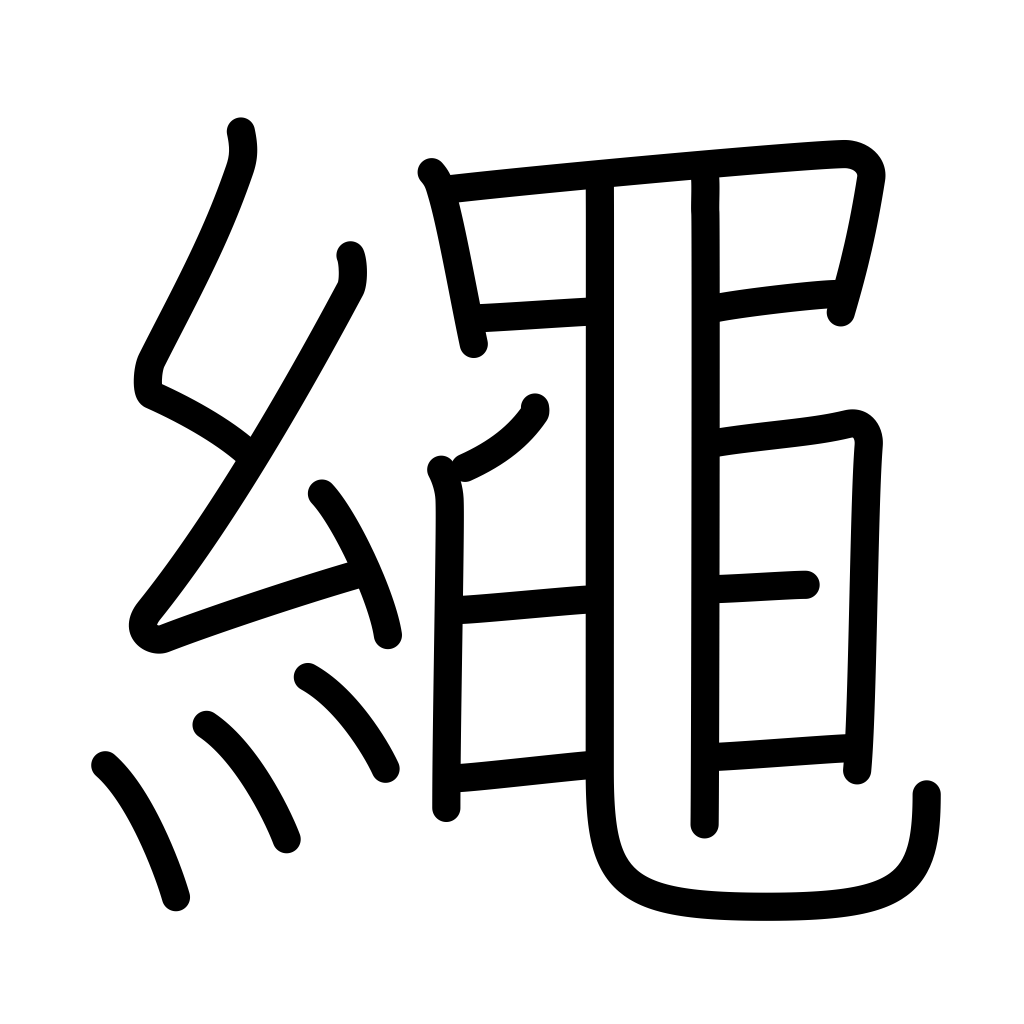
Meaning: rope, cord